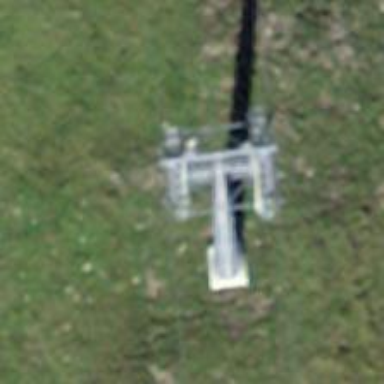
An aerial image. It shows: Pylon for aerialway.